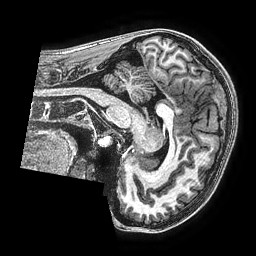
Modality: T1w
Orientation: sagittal
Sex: male
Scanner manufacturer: ge
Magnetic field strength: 3 T
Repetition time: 0.00766 s
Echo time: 0.003476 s